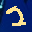
Label: 2